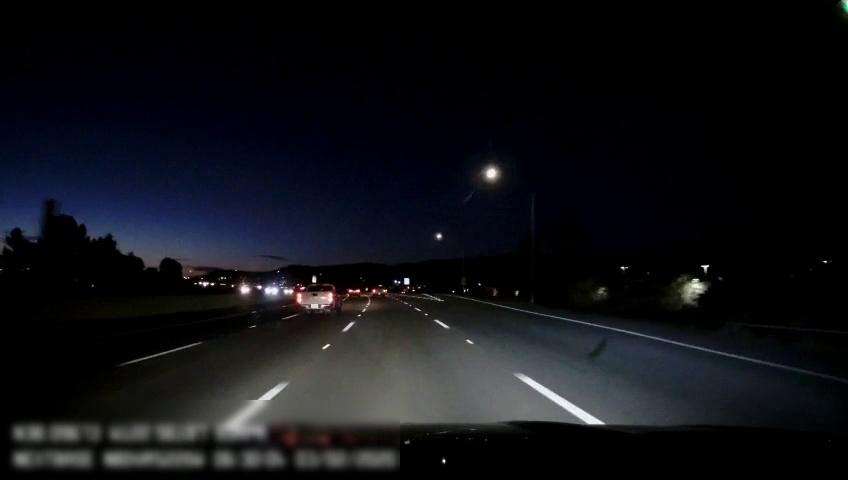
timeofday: Night
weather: Other
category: Drivable Space
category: Vehicles | SUV
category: Vehicles | Truck
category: Vehicles | Truck
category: Vehicles | Car
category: Lanes | Current Lane
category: Lanes | Alternate Lane
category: Lanes | Alternate Lane
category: Lanes | Alternate Lane
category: Lanes | Alternate Lane
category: Lanes | Alternate Lane
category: Lanes | Alternate Lane